Question: I have some images that i want to use on my iphone application. The problem is i think that the resolution is not right cause its not sharp at all when see it on the device. This is how it looks when i zoom in a bit on it:

The idea is to use this image as an image for a UITabBarItem.
Any help and general advice on how to make it sharper & better etc.. or how to make images for iPhone devices and make @2x, @3x etc??
Thank you
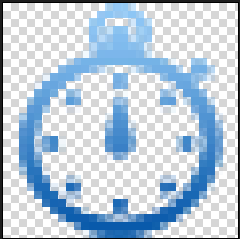
Answer: The tab bar icon size will be displayed about 25 x 25 point. (maximum: 48 x 32)
What does it mean?
Assume, you would like to use an 'watch.png'as the tabBar icon.
So you need three icon to achieve it:
- - -
For more details see <URL>
Of course, you need a vector graphic image to achieve it and export it in the 3 size. A designer should know the details.
Or you can buy some icons (/download some free icons) in your topic. Several flat icon set are available, e.g.:
- <URL>